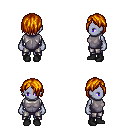
a pixel art fantasy rpg character, female body template, dark elf, purple skin, steel chest armor, metal pants, dark blonde bangs hairstyle, black shoes, four views (front, back, left, right), 2x2 character sprite sheet, small pixel art, hard edges, no anti-aliasing